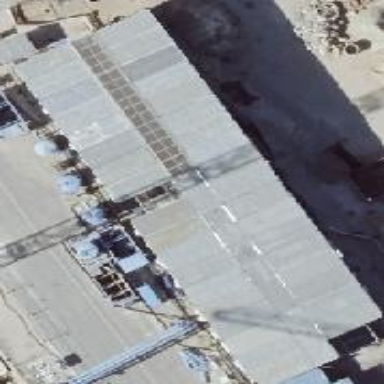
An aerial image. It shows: Container building.